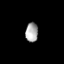
Tissue: lung
Cell type: Endothelial cells
Senescence score: 0.2143
Nuclear area (px): 234
Mean DAPI intensity: 170.004